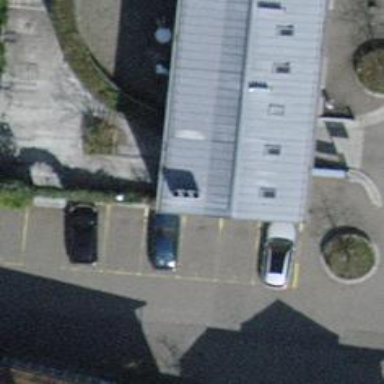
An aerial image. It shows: Street-side parking area.